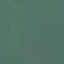
Land use / land cover class: SeaLake